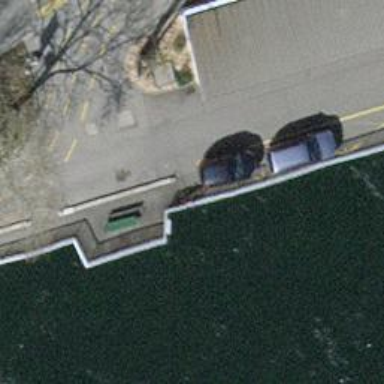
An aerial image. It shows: Bench.